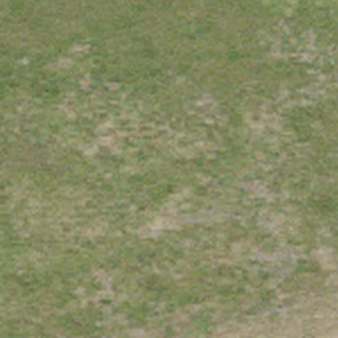
Label: other